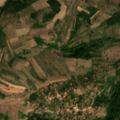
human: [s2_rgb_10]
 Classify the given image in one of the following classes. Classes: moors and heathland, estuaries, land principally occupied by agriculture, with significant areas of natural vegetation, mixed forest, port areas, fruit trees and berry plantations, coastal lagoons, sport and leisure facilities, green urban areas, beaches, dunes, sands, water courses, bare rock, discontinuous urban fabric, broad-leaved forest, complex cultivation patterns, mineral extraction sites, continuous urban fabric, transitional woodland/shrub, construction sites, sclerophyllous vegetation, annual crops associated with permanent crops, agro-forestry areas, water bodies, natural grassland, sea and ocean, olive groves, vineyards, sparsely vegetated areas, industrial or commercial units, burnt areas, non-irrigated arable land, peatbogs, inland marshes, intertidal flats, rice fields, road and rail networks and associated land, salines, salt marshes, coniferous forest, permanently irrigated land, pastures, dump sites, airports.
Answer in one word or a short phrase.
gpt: discontinuous urban fabric, complex cultivation patterns, land principally occupied by agriculture, with significant areas of natural vegetation, transitional woodland/shrub